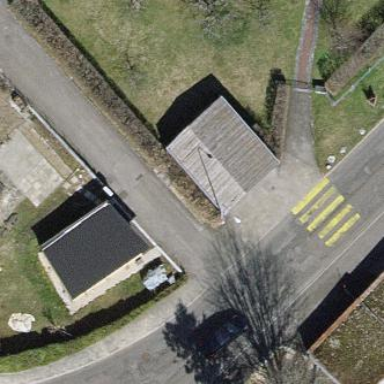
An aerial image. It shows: Garage.